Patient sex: M
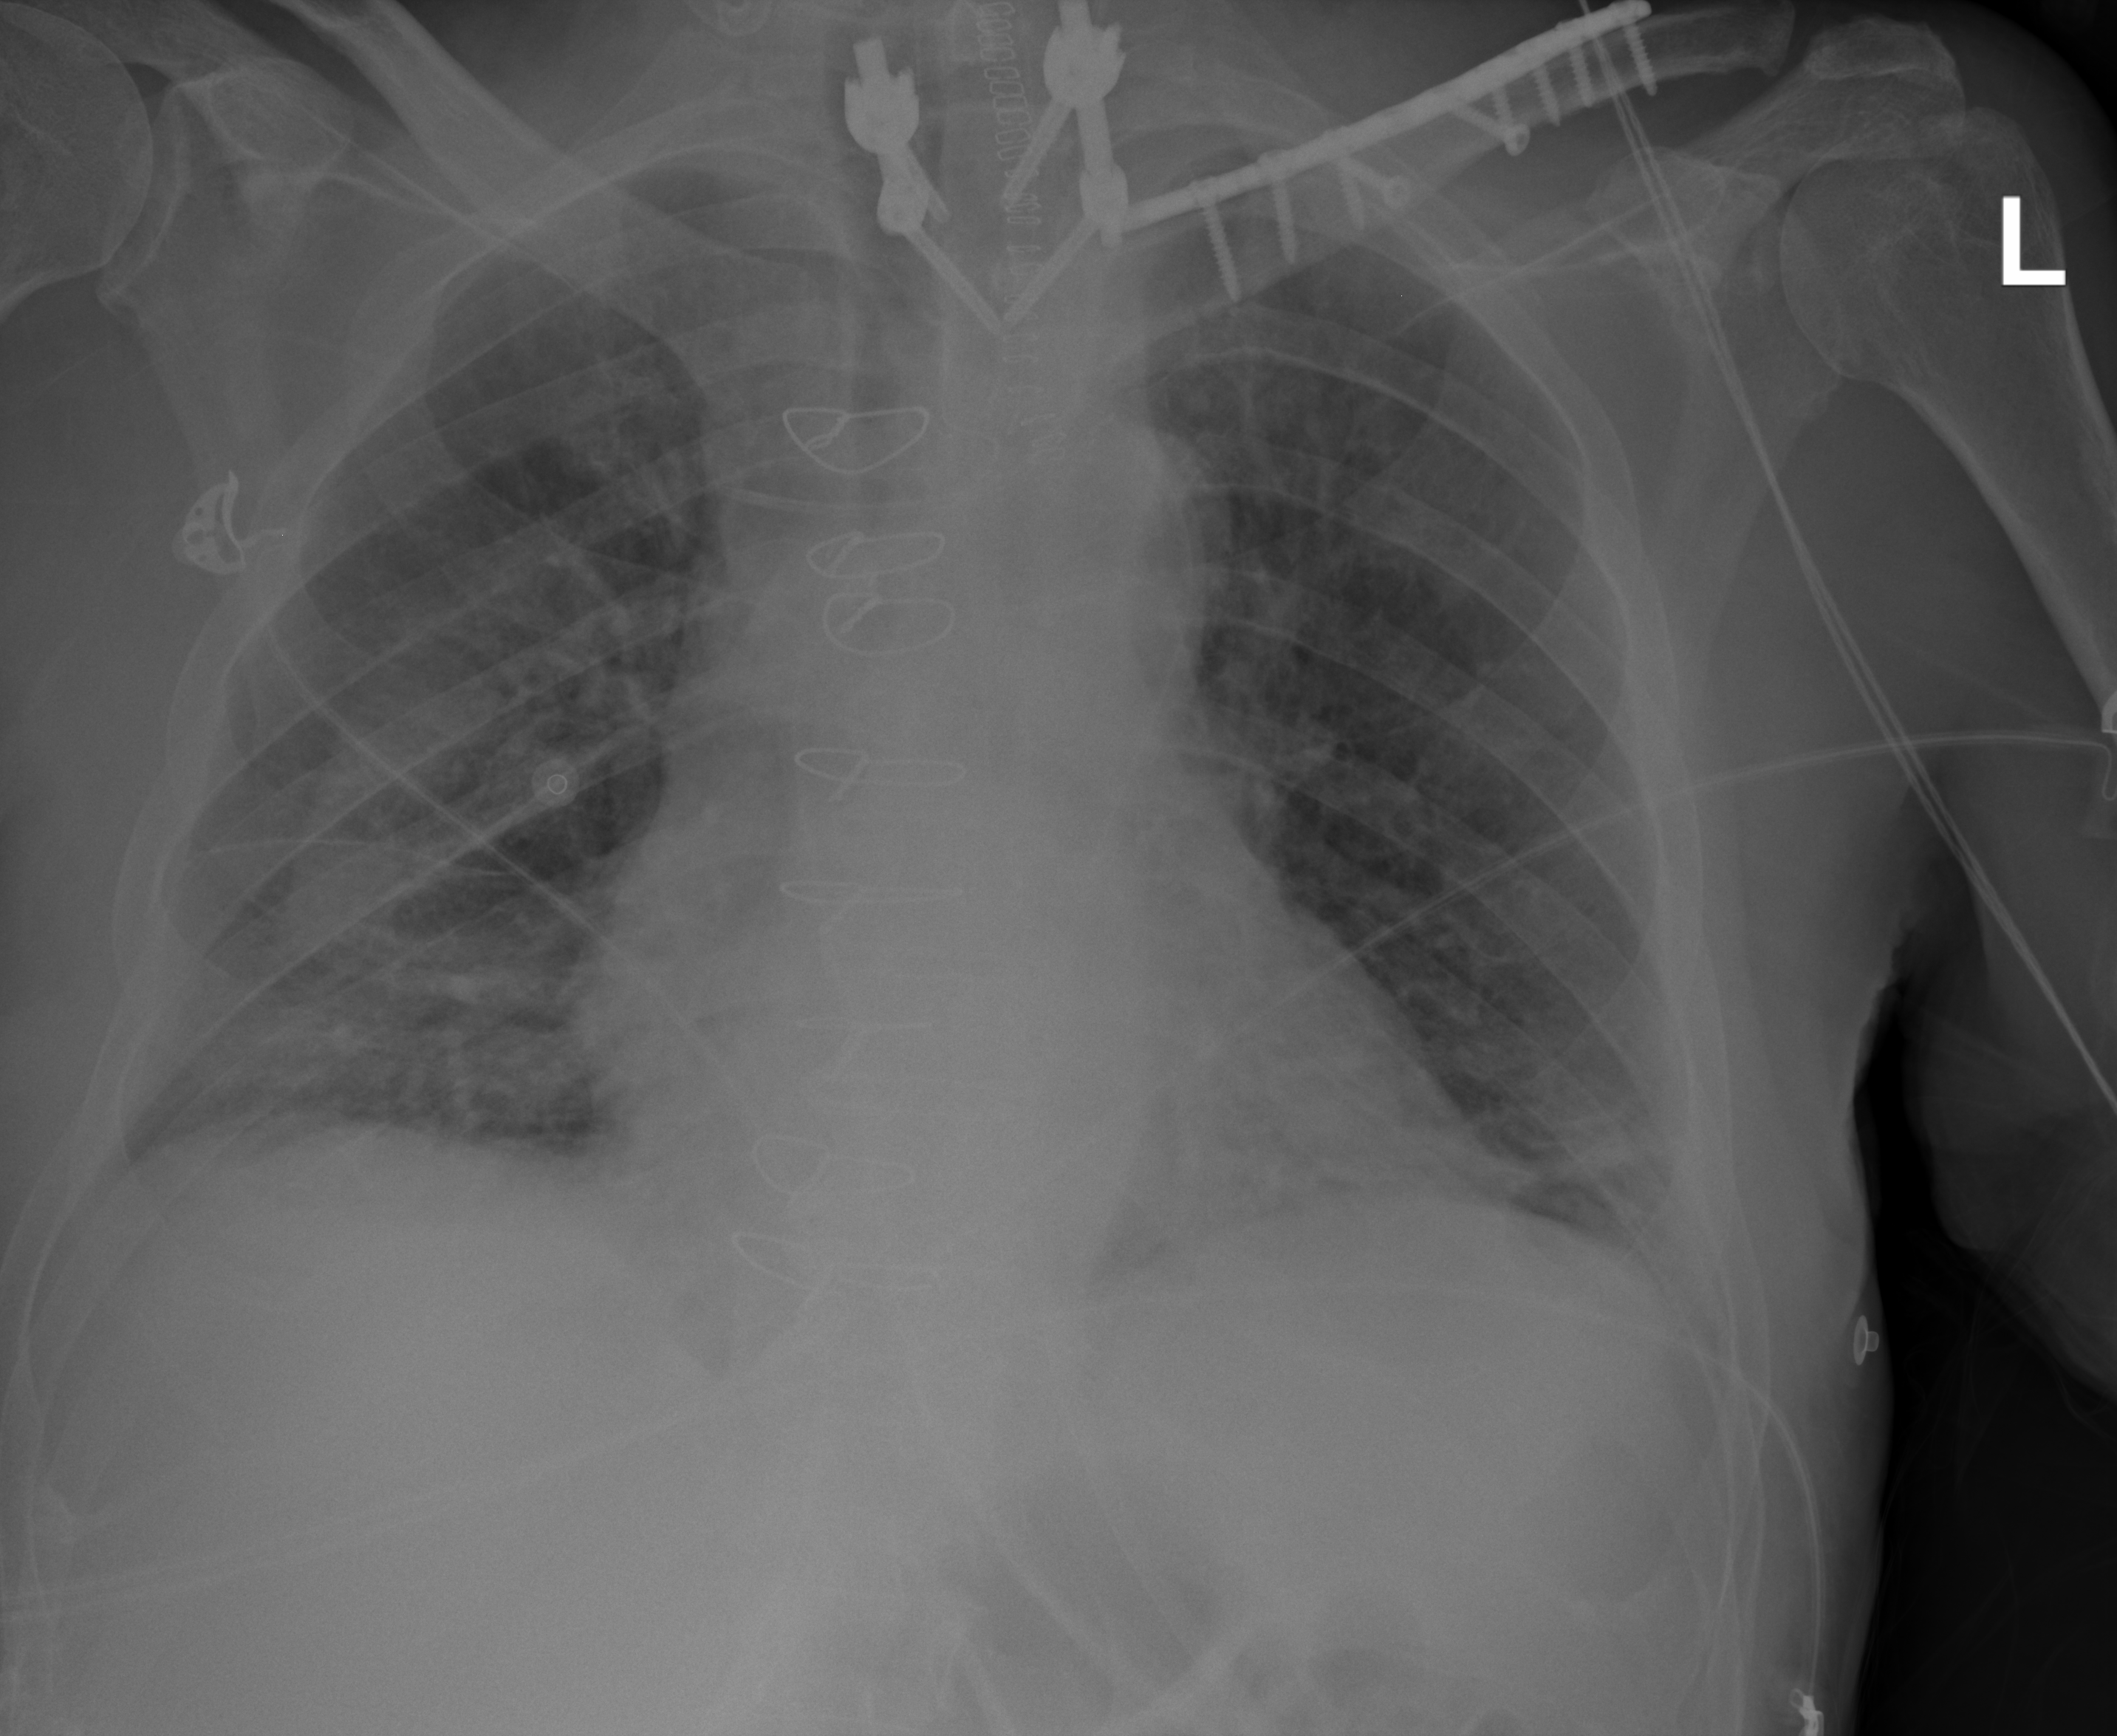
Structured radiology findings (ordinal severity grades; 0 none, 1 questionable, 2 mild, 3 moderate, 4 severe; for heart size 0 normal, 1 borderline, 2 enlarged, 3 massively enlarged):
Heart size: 1
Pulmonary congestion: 0
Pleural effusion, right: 0
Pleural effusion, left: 0
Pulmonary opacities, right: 0
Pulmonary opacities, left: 0
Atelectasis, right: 2
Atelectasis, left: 2